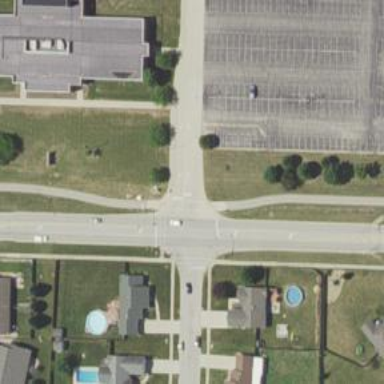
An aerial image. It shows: Solid stop line road marking.